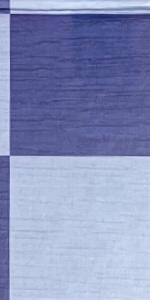
Label: Empty